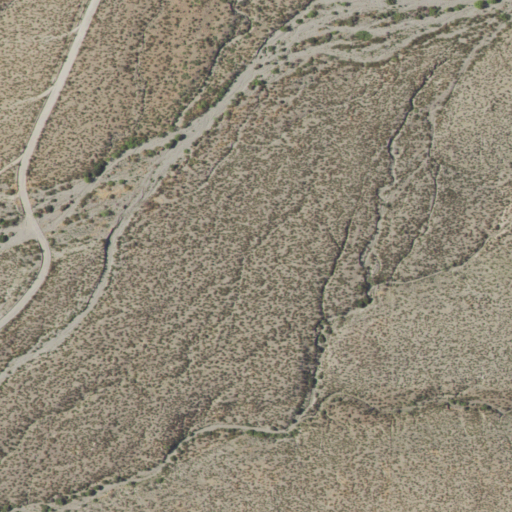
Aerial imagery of valley in New Mexico named Stone Cabin Gulch containing shrub and grassland